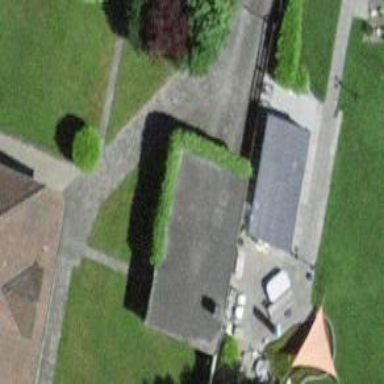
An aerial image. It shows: Garage.